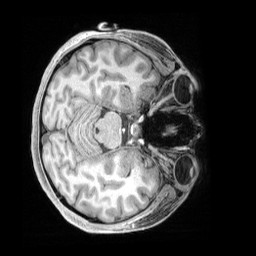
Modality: T1w
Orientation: axial
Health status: healthy
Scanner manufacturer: siemens
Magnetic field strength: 3 T
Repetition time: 2.4 s
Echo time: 0.00201 s